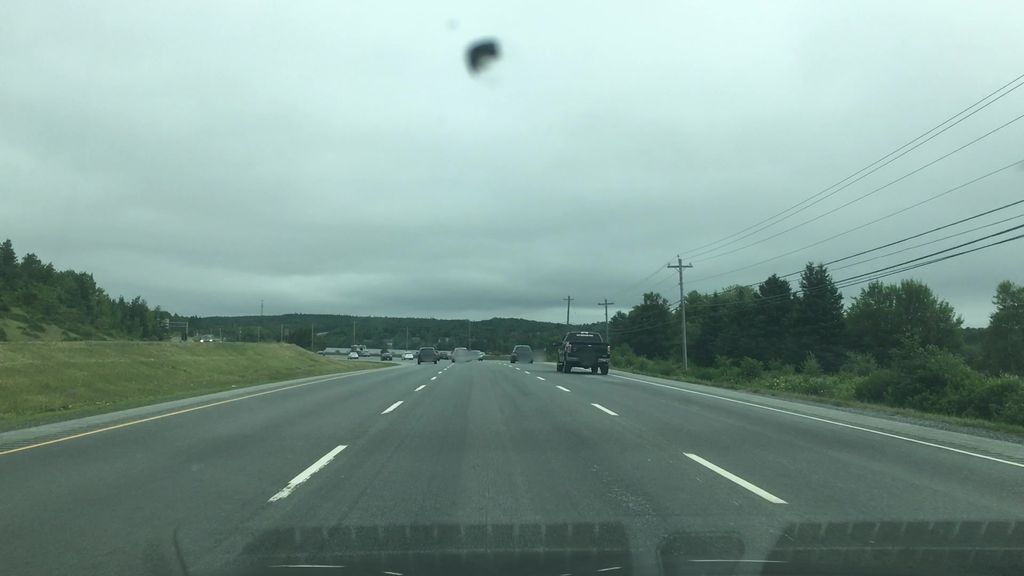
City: halifax